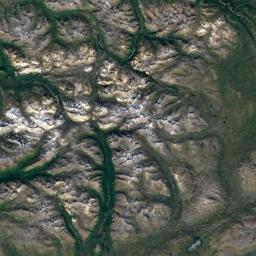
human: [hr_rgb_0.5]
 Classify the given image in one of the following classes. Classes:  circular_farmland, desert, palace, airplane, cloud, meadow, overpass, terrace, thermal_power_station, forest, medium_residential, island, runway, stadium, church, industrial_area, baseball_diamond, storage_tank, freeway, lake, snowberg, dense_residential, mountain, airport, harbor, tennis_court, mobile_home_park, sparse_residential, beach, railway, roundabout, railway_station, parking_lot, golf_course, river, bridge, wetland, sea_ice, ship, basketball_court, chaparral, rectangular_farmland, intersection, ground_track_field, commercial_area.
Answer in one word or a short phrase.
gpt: mountain